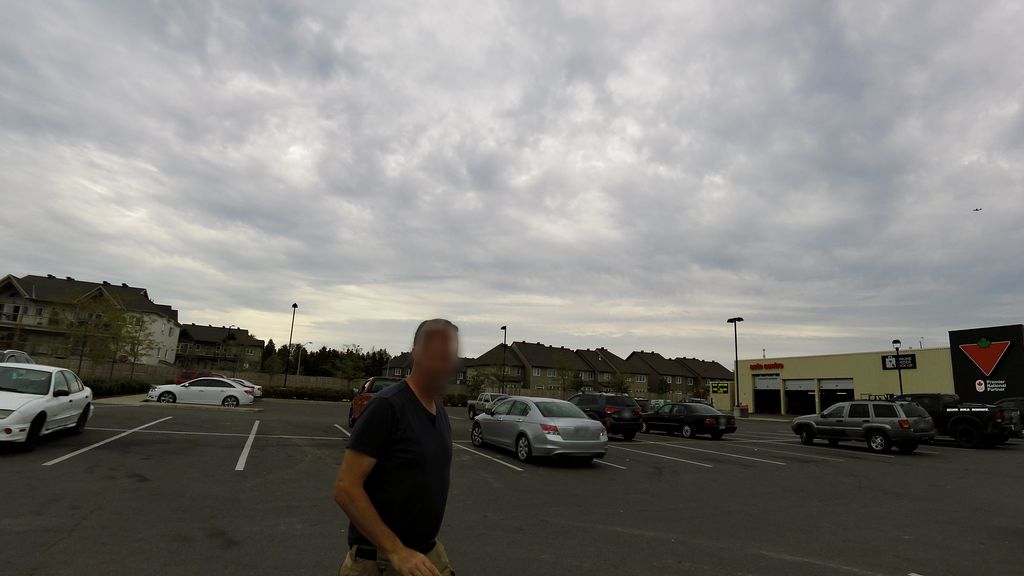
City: ottawa-gatineau